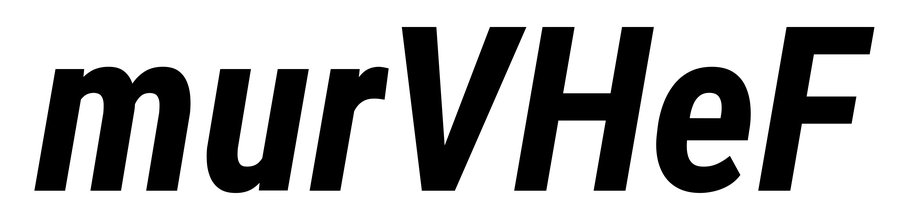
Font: Roboto-Italic_Condensed_Bold_Italic